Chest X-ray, AP view. Patient: 36 years old, sex F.
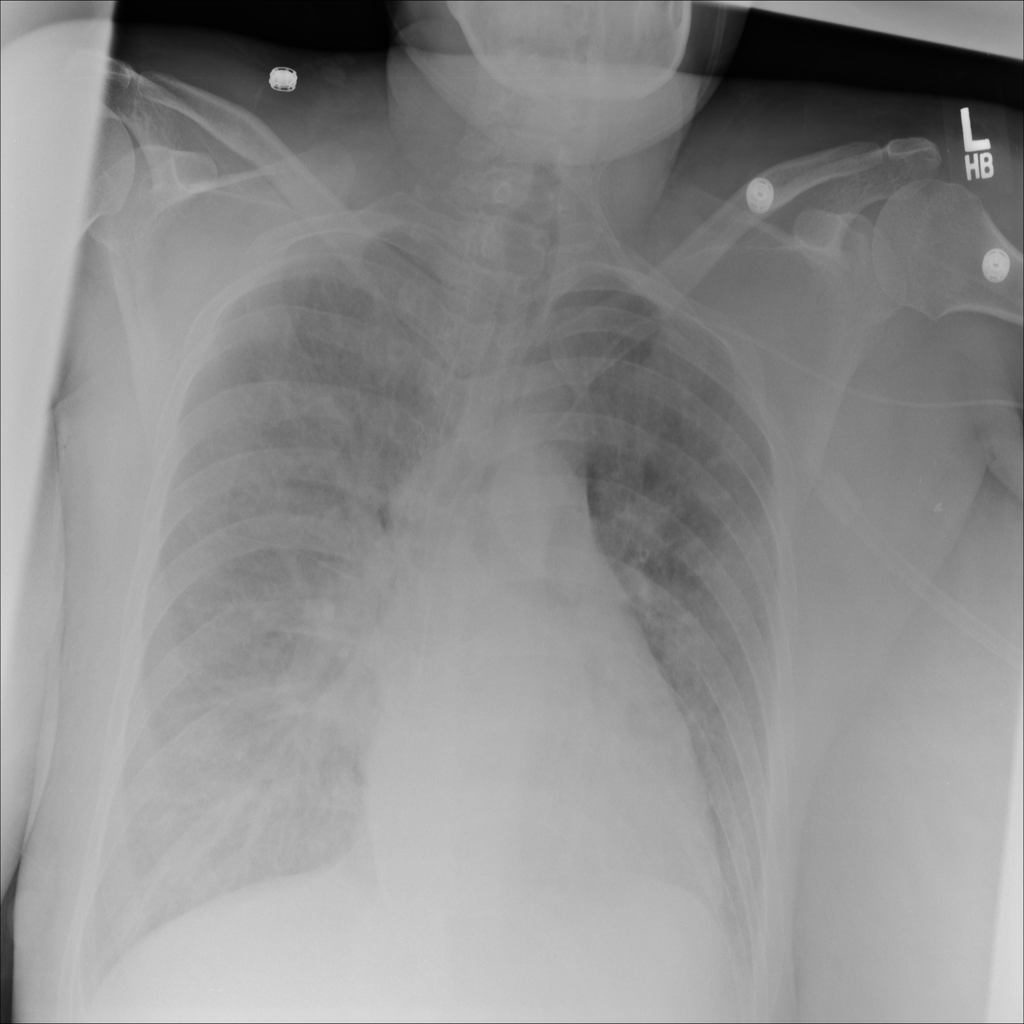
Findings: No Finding